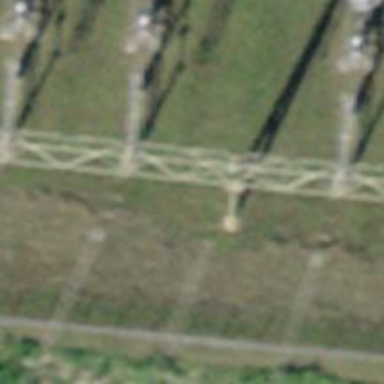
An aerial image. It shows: Insulator used in power systems.